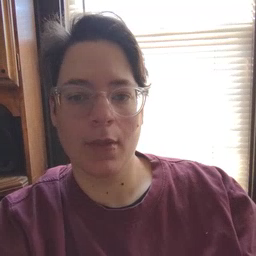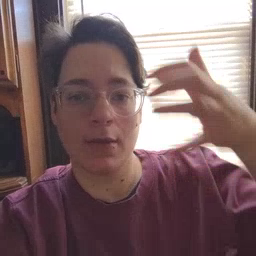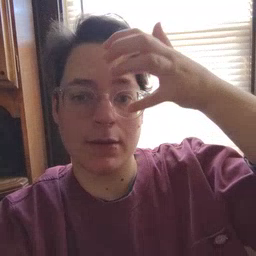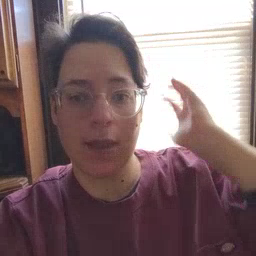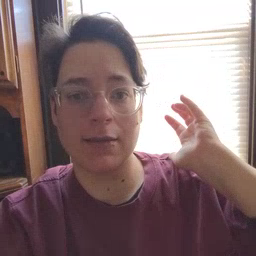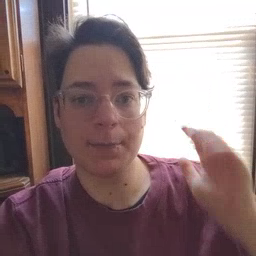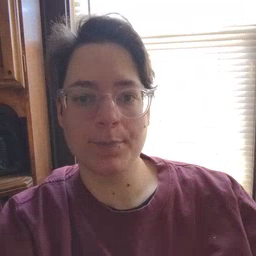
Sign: lion